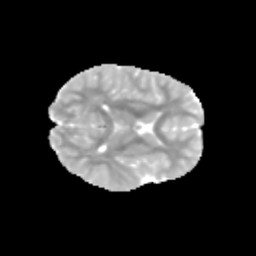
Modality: MD
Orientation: axial
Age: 9
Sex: male
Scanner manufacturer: siemens
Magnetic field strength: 3 T
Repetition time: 3.8 s
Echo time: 0.07 s